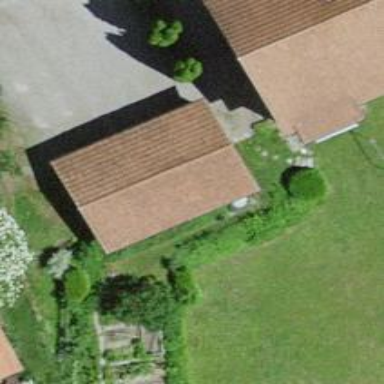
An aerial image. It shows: Garage.